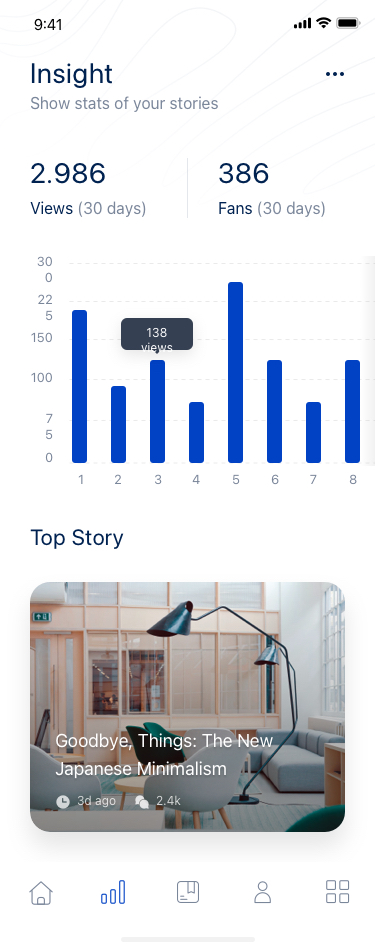
Text in this UI design:
Insight
Show stats of your stories
2.986
Views (30 days)
386
Fans (30 days)
225
300
150
100
75
0
138 views
1
2
3
4
5
6
7
8
Top Story
Goodbye, Things: The New Japanese Minimalism
3d ago
2.4k